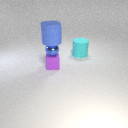
small blue metal sphere below large blue rubber cylinder